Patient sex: M
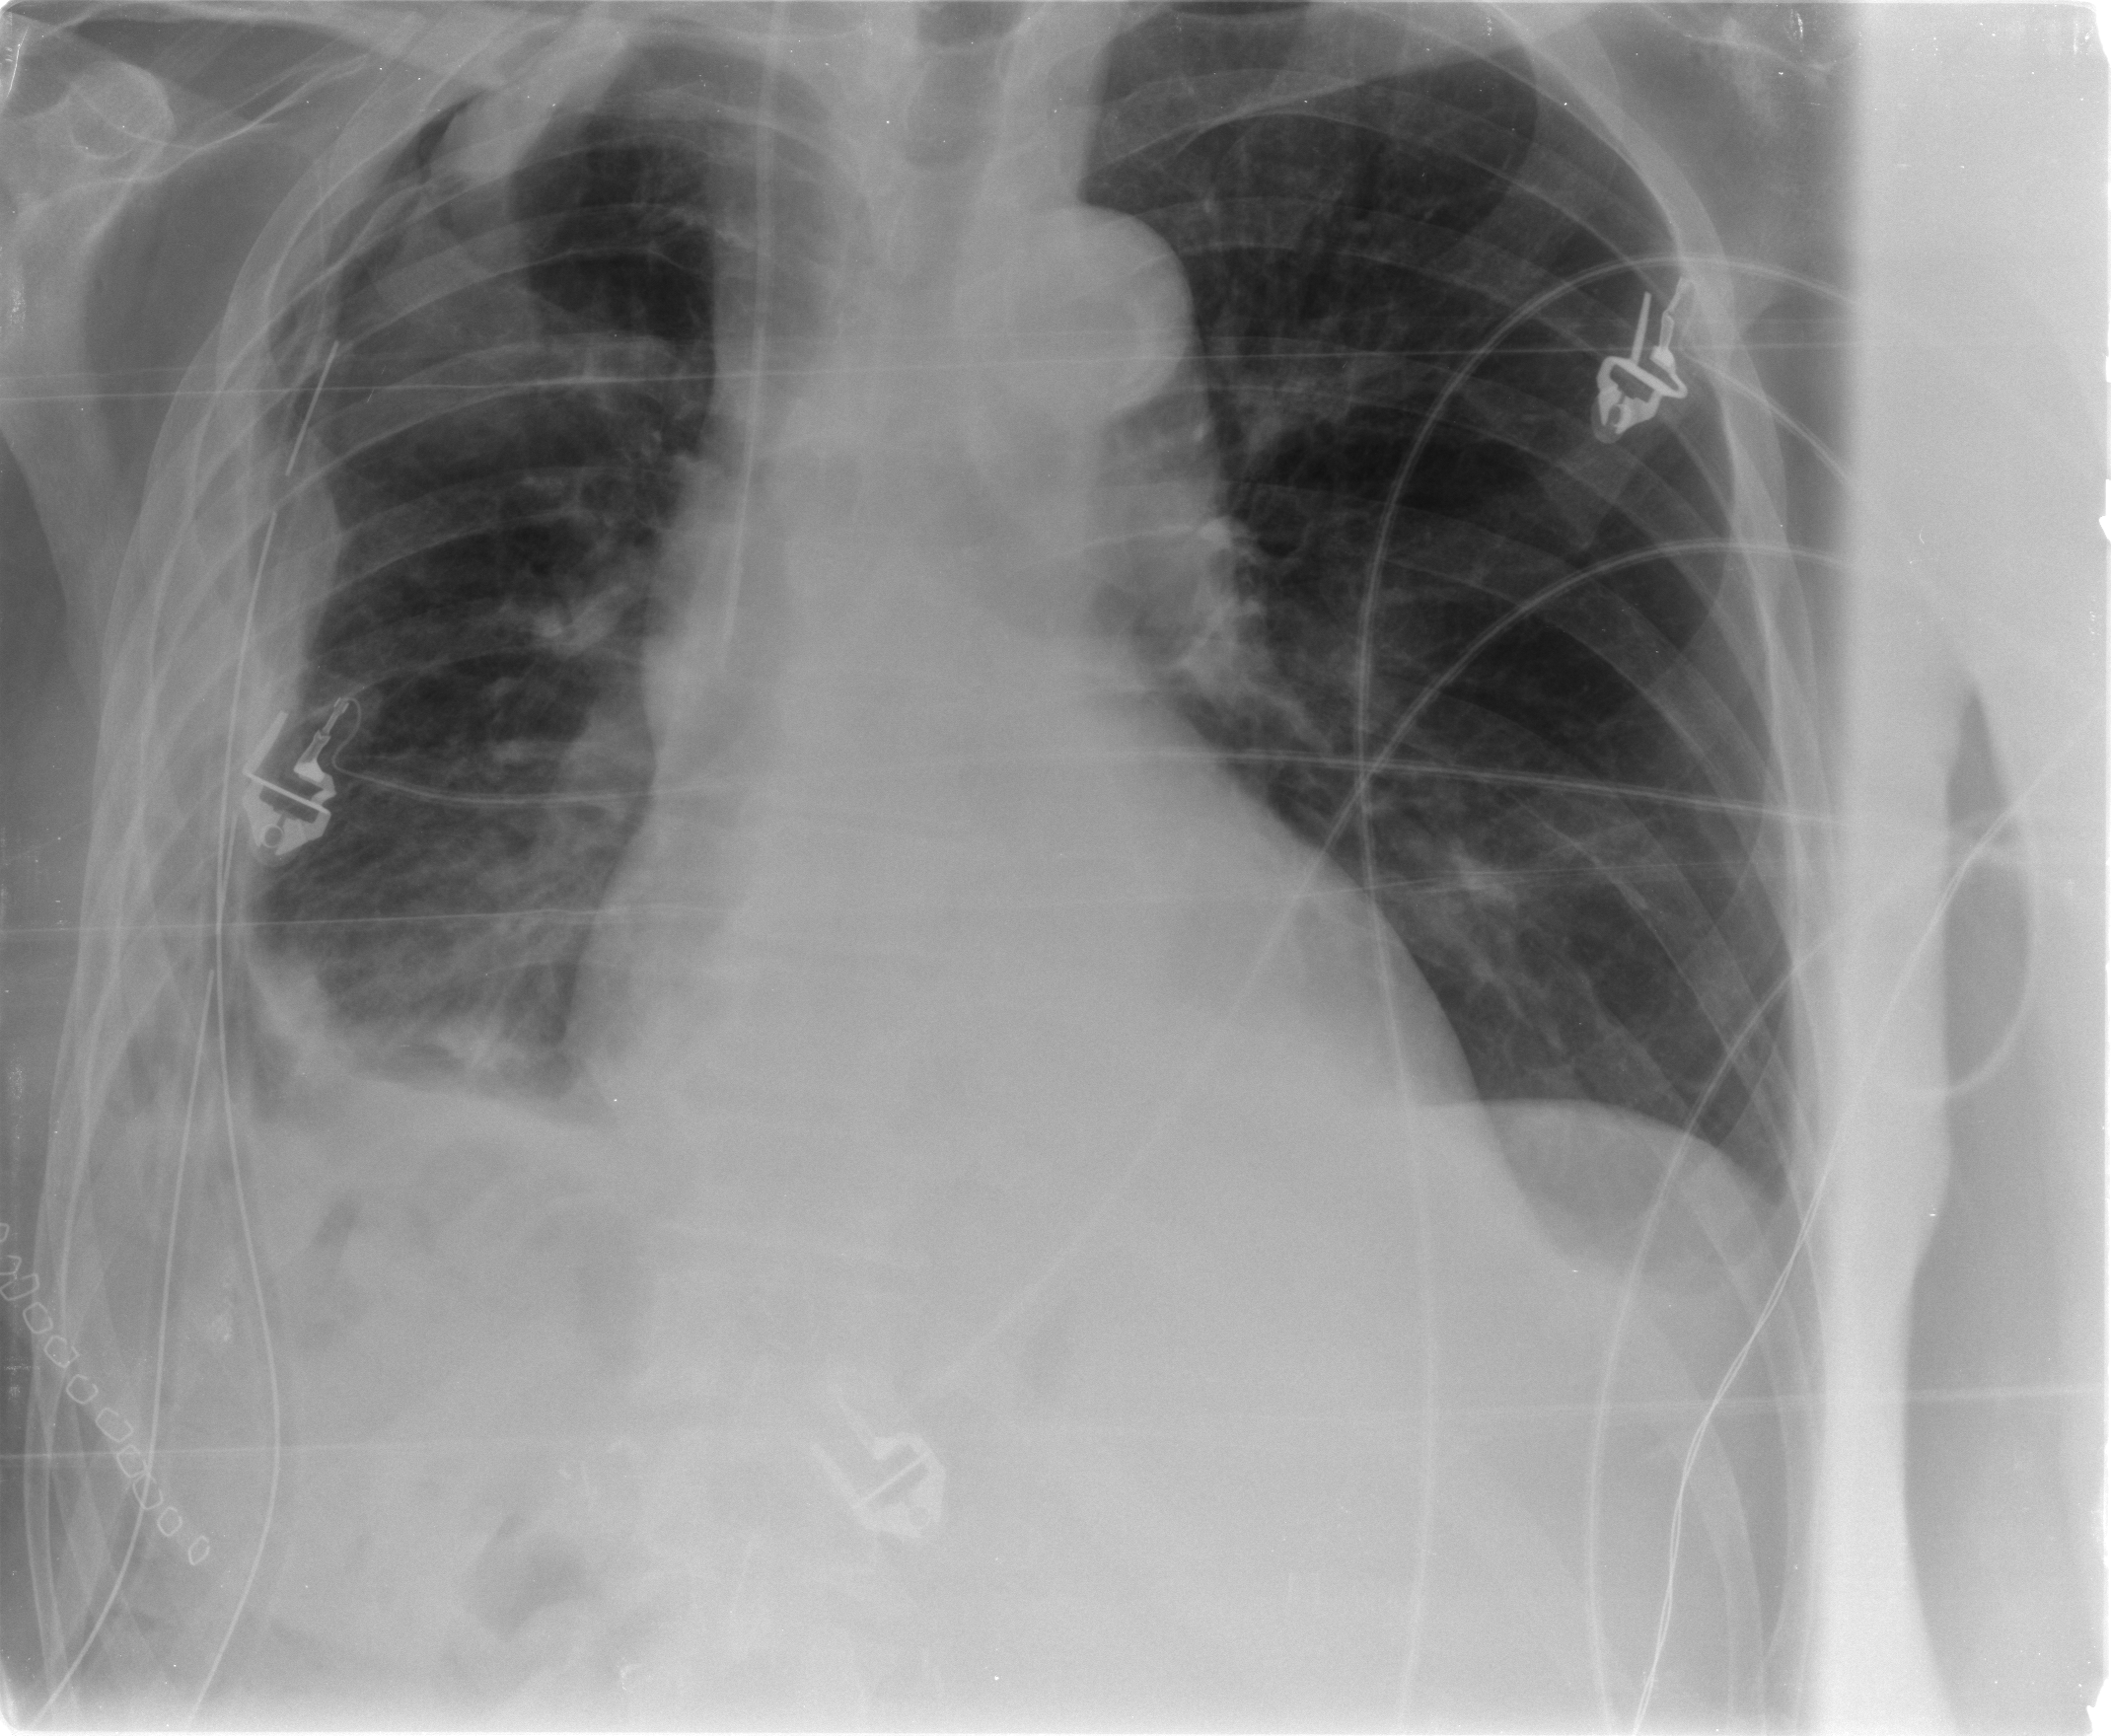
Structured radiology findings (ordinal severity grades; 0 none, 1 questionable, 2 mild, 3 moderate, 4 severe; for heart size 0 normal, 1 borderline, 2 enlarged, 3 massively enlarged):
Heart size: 1
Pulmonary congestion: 0
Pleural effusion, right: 2
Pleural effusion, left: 2
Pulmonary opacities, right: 0
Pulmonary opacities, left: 0
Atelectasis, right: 3
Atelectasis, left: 0